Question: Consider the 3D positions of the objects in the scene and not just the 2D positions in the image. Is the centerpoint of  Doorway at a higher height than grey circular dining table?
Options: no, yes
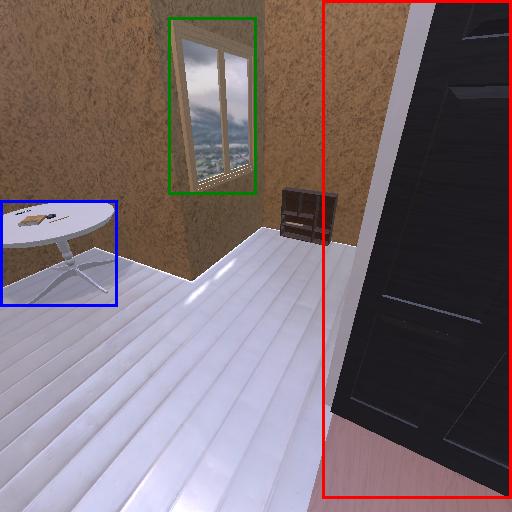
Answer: no